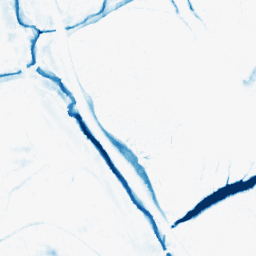
Category: morphological
Decomposition family: morphological_ellipse
Decomposition parameters: operation: closing
width: 20
height: 10
Upsampling method: lanczos
Upsampling parameters: scale: 2
Upsampling scale: 2